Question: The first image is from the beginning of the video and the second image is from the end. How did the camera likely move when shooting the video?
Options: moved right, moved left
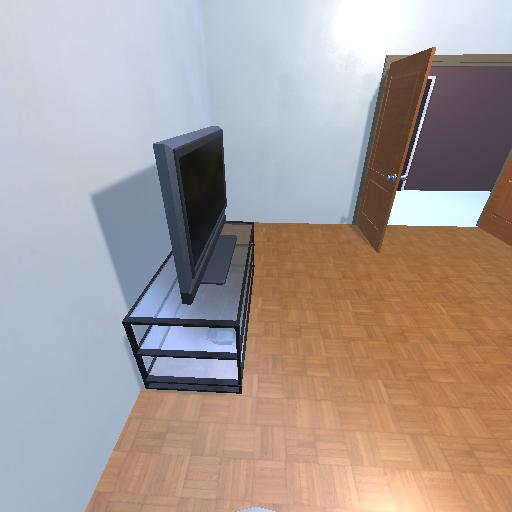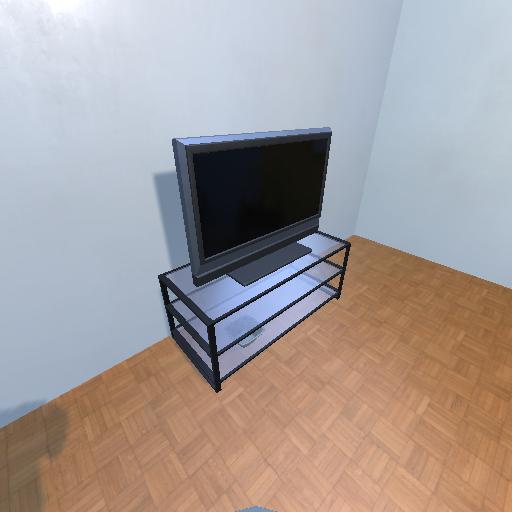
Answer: moved right